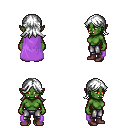
a pixel art fantasy rpg character, female body template, orc, green skin, lavender cape, metal pants, white loose hair, maroon shoes, four views (front, back, left, right), 2x2 character sprite sheet, small pixel art, hard edges, no anti-aliasing